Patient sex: M
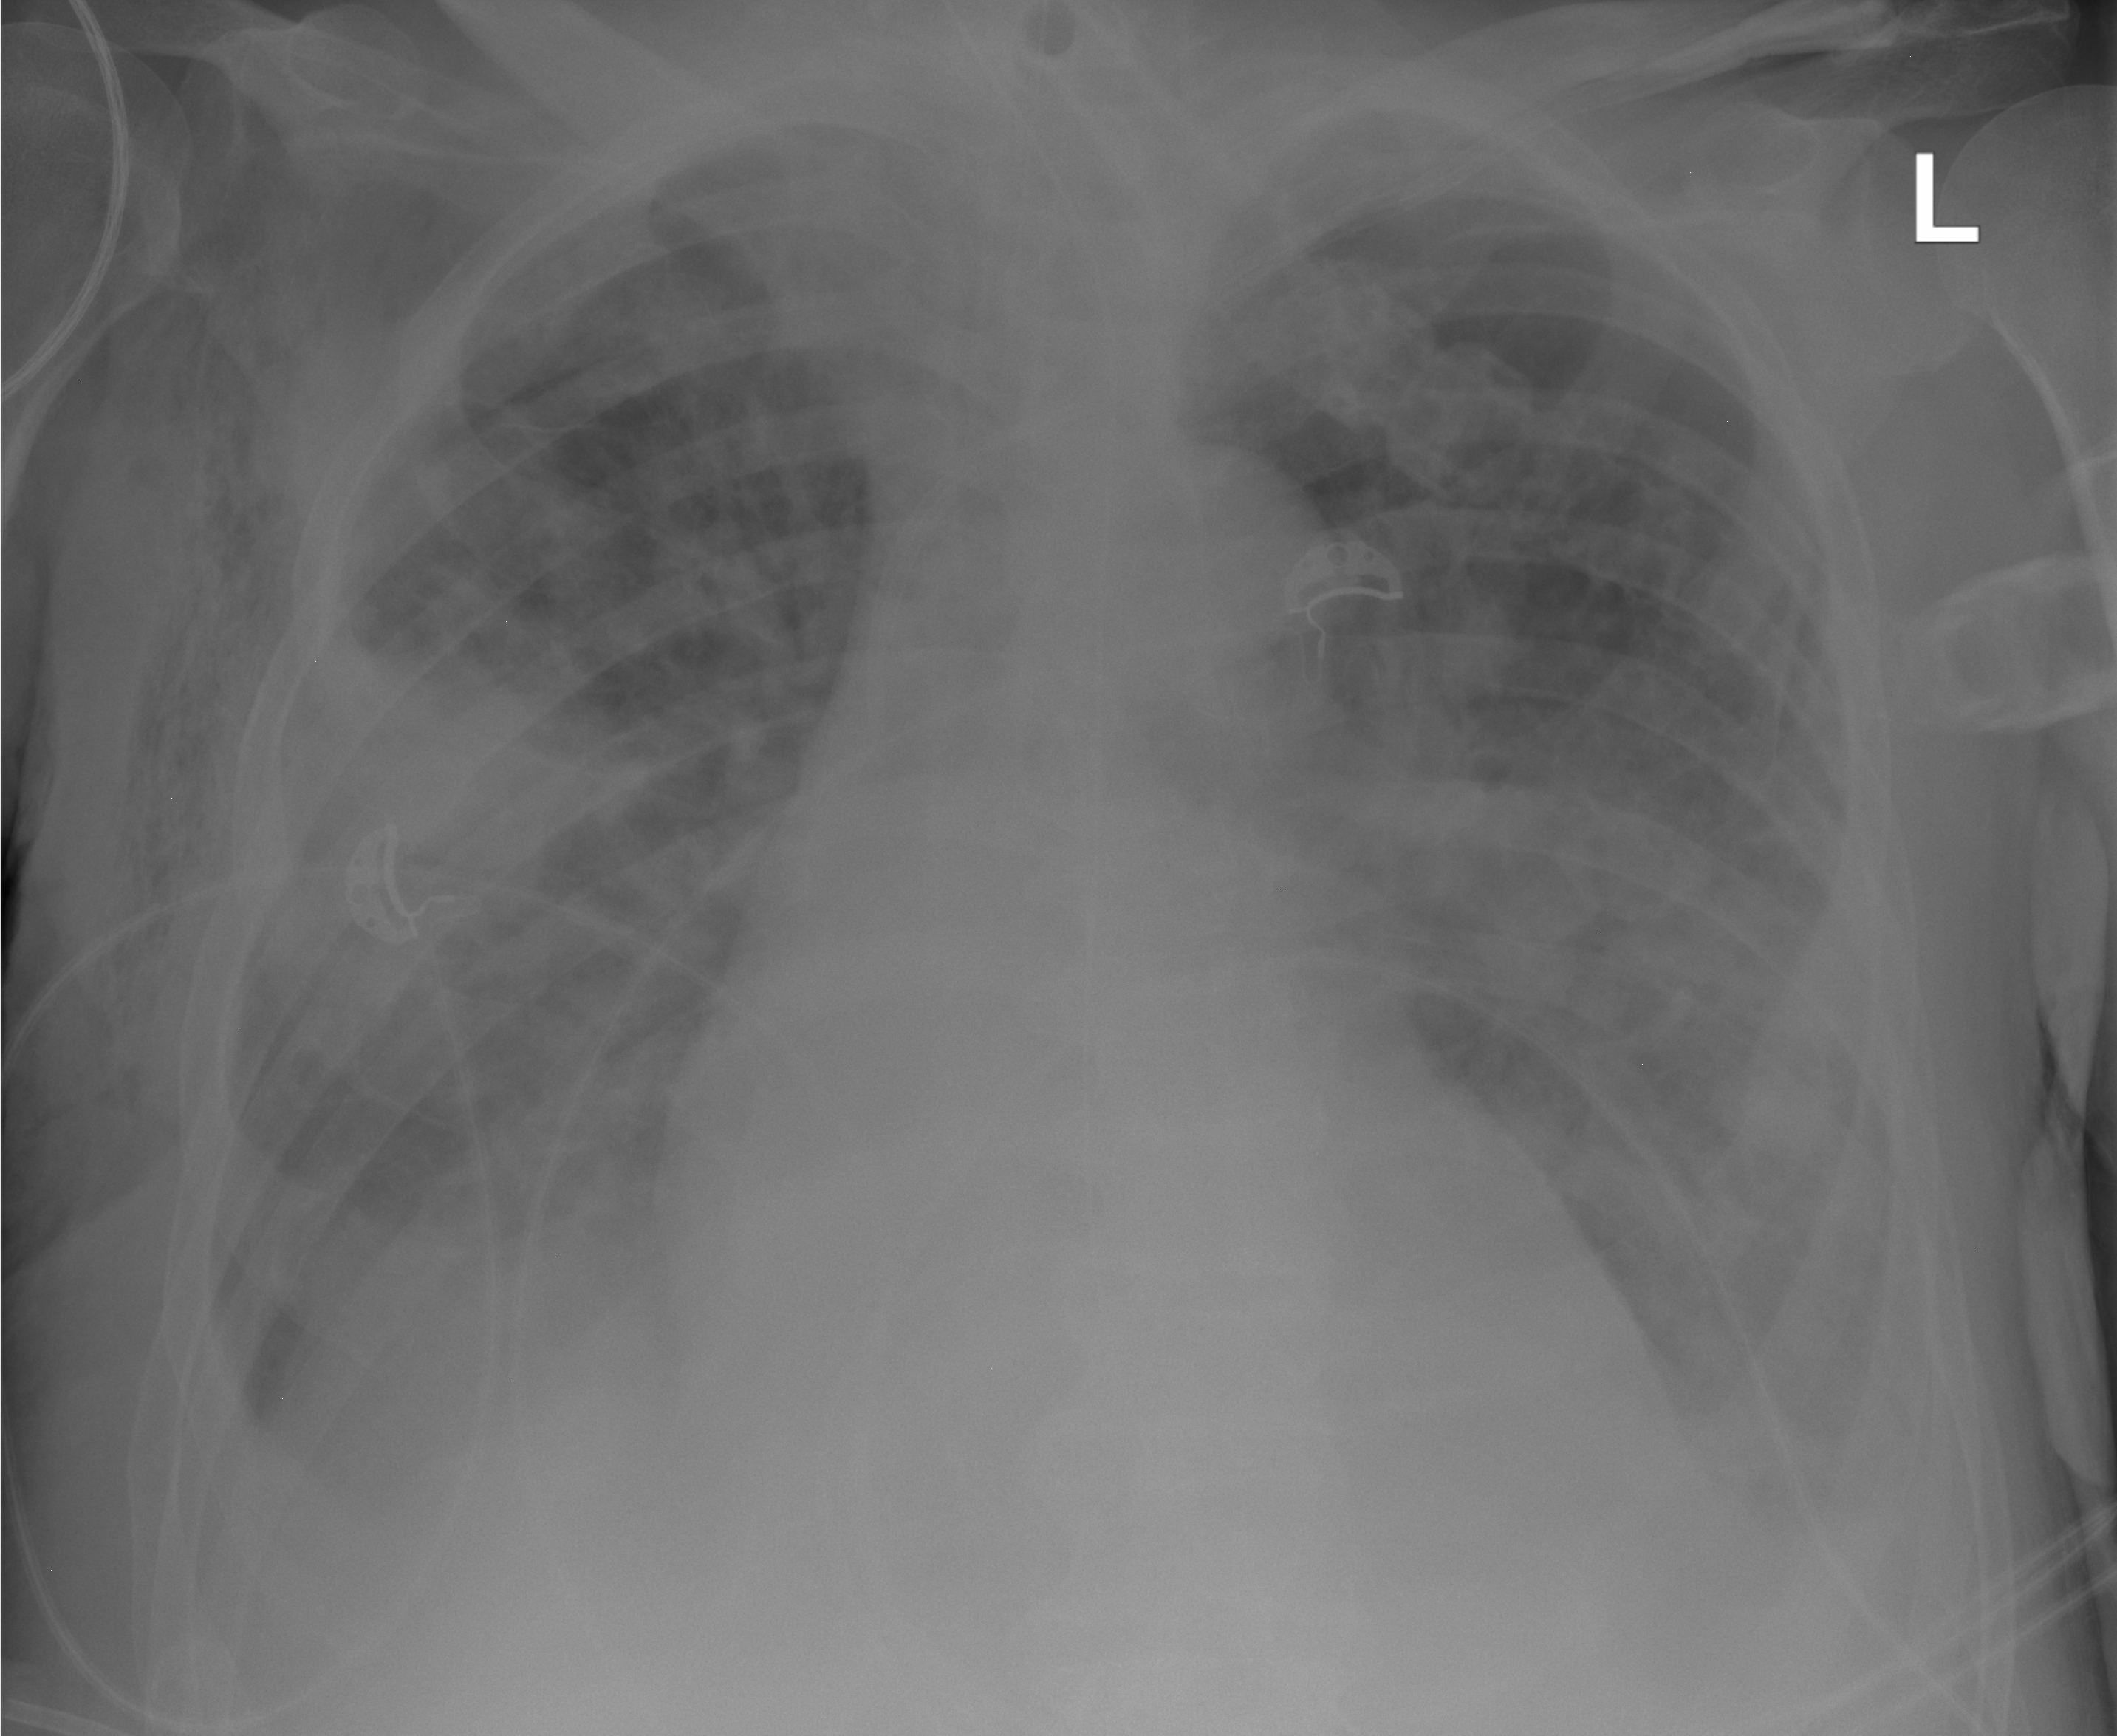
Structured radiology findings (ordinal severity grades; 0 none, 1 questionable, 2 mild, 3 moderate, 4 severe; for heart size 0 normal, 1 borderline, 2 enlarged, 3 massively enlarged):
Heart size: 2
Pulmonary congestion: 2
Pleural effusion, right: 2
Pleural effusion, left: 2
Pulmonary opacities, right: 3
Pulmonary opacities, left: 2
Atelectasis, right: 2
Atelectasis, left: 2